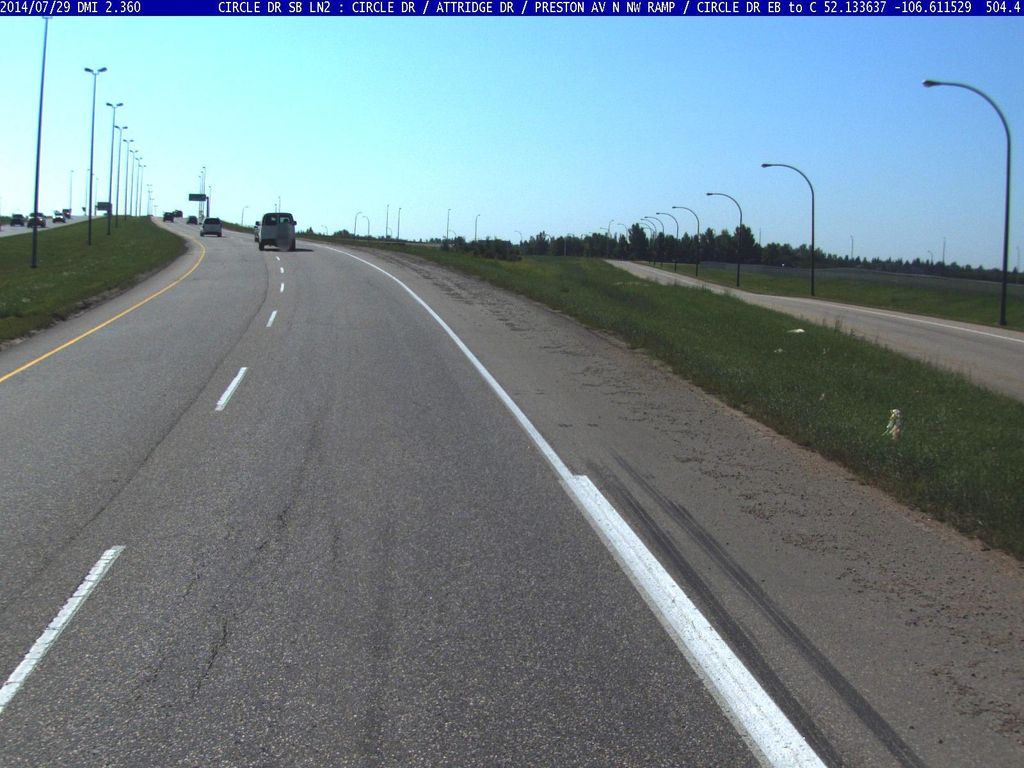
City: saskatoon